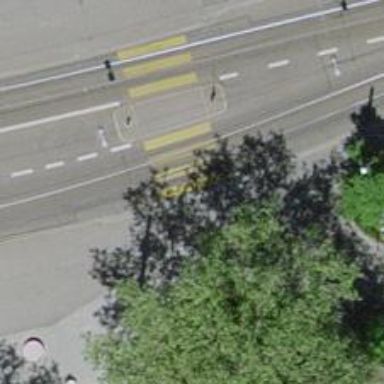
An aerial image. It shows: Kerb serving as barrier.